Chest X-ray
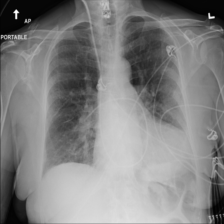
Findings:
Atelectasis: negative
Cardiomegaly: positive
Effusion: positive
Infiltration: negative
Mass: negative
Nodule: negative
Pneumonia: negative
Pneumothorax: negative
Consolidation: negative
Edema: negative
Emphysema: negative
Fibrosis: negative
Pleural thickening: negative
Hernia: negative